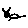
Label: cat